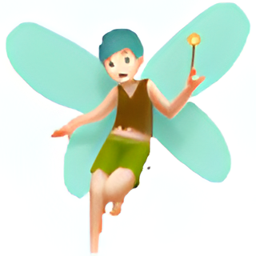
Name: man fairy light skin tone
Emoji: 🧚🏻‍♂️
Group: People & Body
Sub-group: person-fantasy